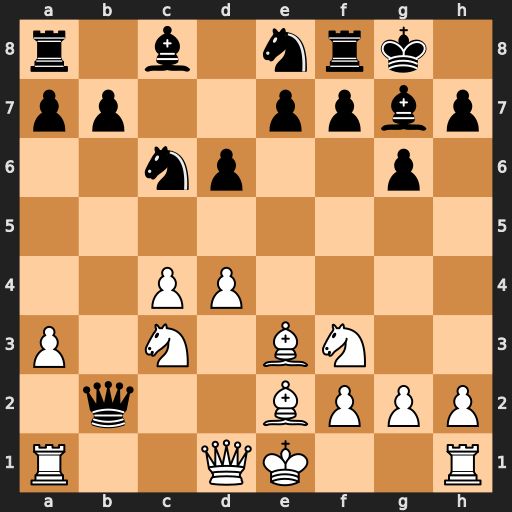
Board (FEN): r1b1nrk1/pp2ppbp/2np2p1/8/2PP4/P1N1BN2/1q2BPPP/R2QK2R
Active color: w
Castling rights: KQ
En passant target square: -
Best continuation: Na4 Qxa1 Qxa1